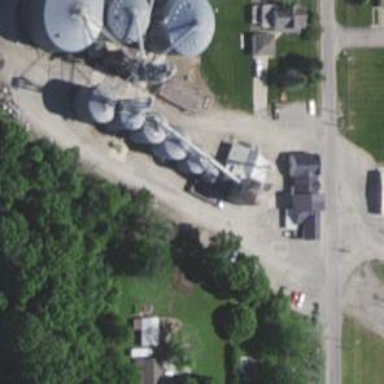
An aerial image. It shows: Silo.